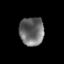
Tissue: prostate
Cell type: Myeloid cells
Senescence score: 0.2989
Nuclear area (px): 678
Mean DAPI intensity: 107.115